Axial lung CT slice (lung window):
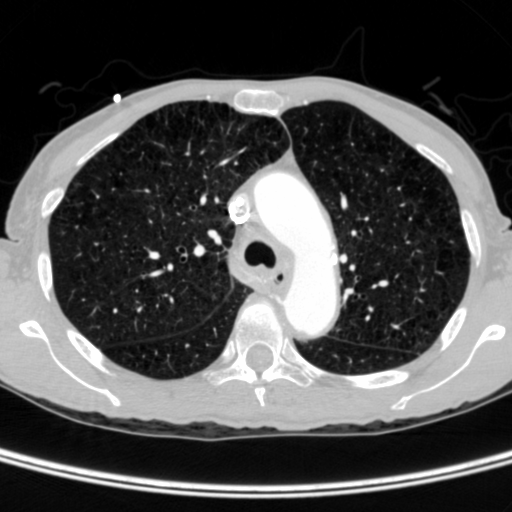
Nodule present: no